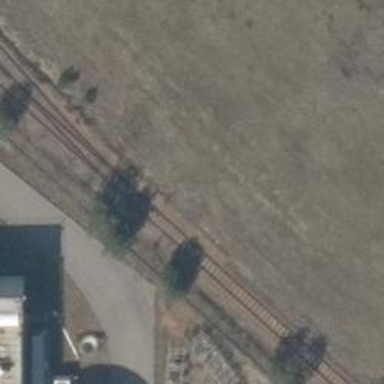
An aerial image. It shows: Railway switch.